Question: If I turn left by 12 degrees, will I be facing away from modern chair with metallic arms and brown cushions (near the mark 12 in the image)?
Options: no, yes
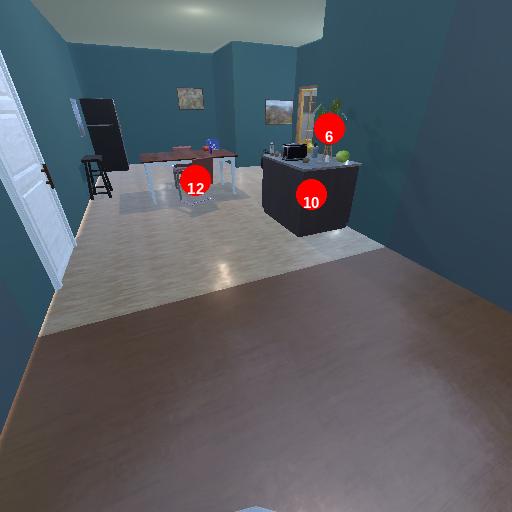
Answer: no